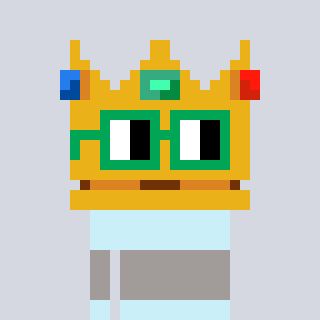
a pixel art character with square green glasses, a crown-shaped head and a cold-colored body on a cool background